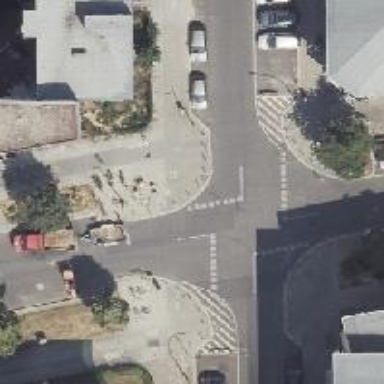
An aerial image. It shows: Asphalt footpath with unmarked crossing.